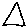
Label: triangle